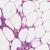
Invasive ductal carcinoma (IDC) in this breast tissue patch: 0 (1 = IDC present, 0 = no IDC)